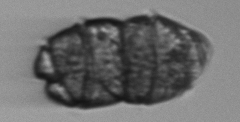
Label: Margalefidinium